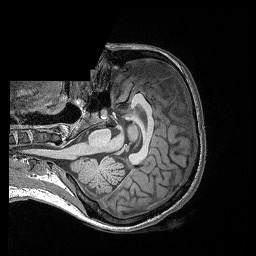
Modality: T1w
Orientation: axial
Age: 24
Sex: female
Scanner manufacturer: siemens
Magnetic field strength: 3 T
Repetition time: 2.4 s
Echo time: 0.03 s